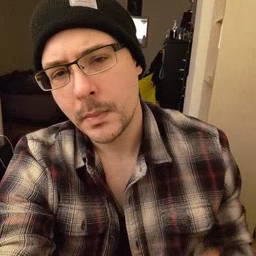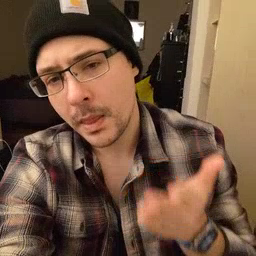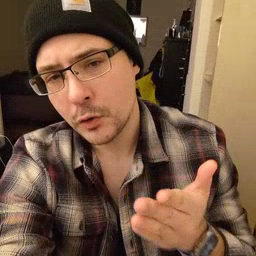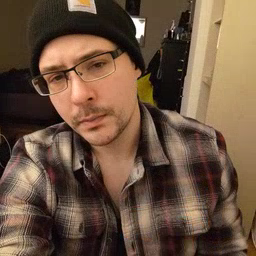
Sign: there